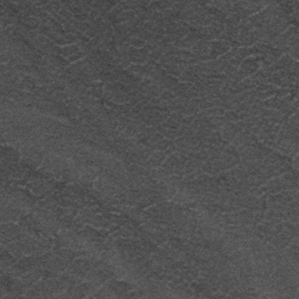
Label: frost